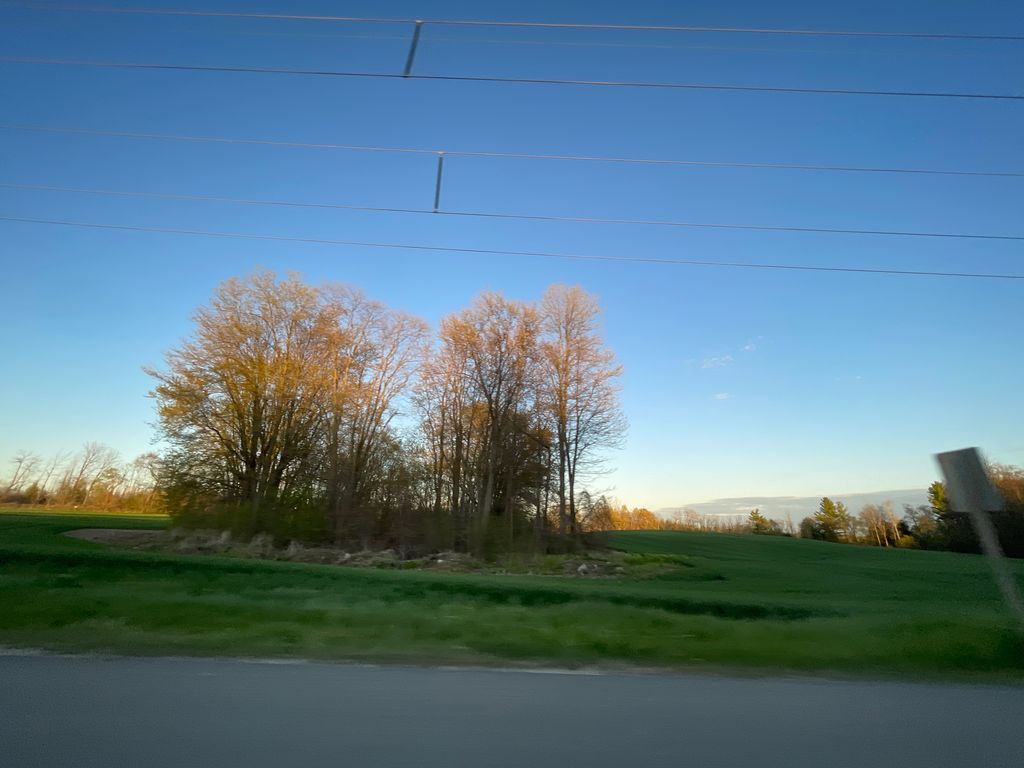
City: kitchener-waterloo